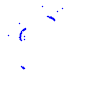
Particle: proton